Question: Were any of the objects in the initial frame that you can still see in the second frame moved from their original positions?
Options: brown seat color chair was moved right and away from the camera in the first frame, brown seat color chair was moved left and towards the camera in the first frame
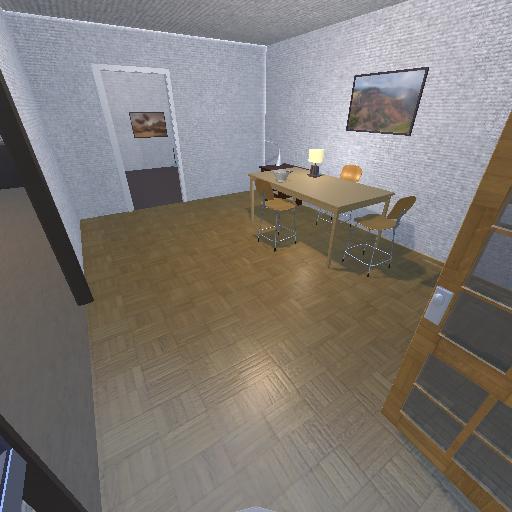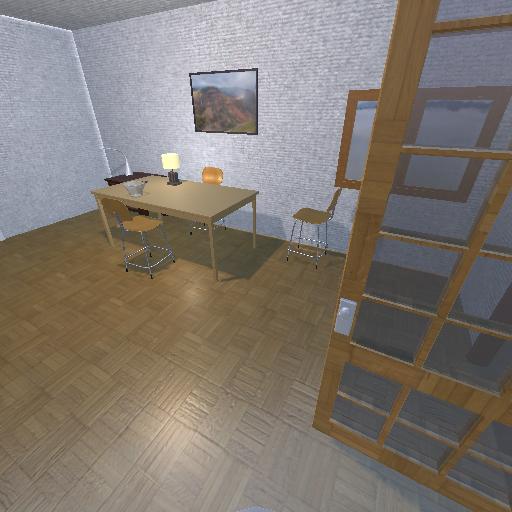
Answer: brown seat color chair was moved right and away from the camera in the first frame